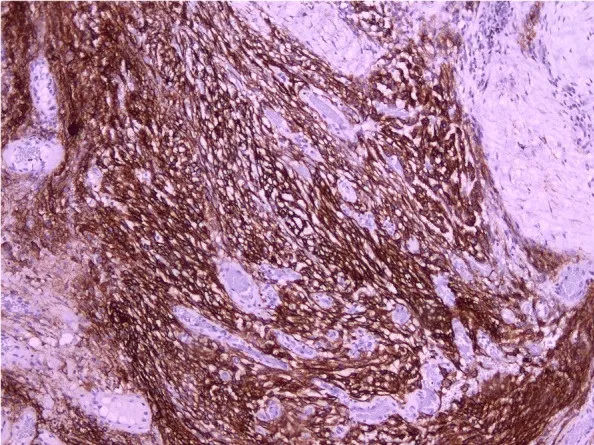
Cavernous malformation was confirmed by SMA. Another part of the tumor (x 100).
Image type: pathology (immunostaining)